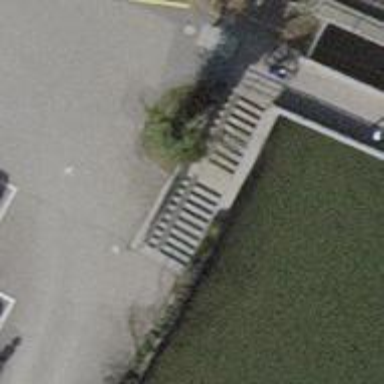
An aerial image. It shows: Staircase with ramp.